Brain MRI, t2w sequence, axial 2D slice.
Patient: age 42, sex F, weight 90 kg, height 1.9 m
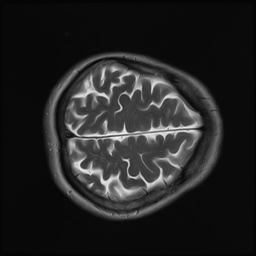